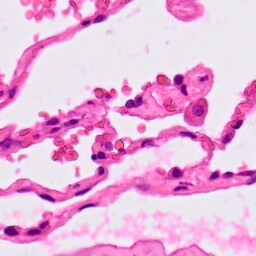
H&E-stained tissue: Lung